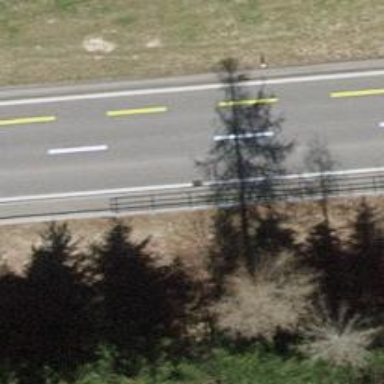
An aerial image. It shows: Secondary road with asphalt surface. It has designated cycle lane on the left side.